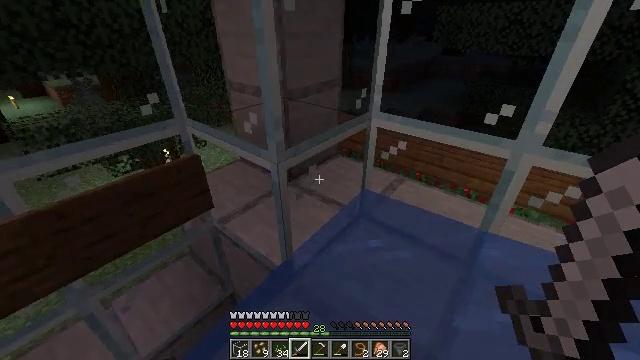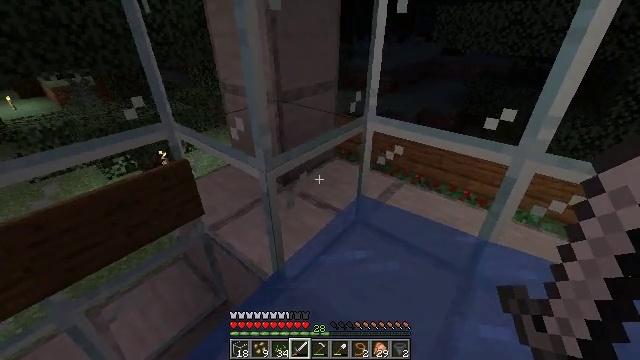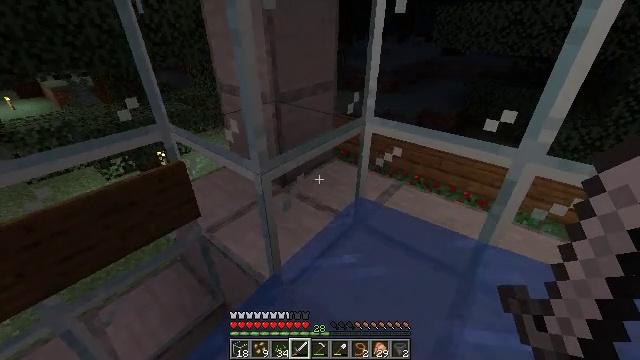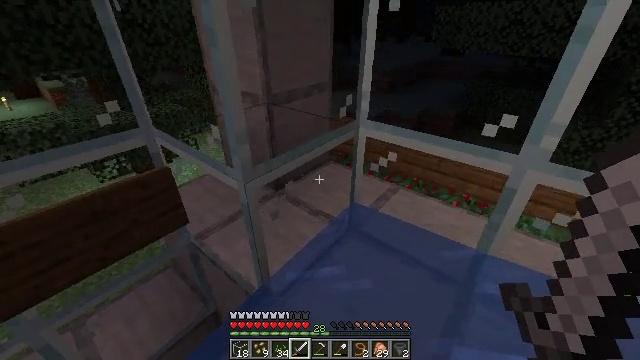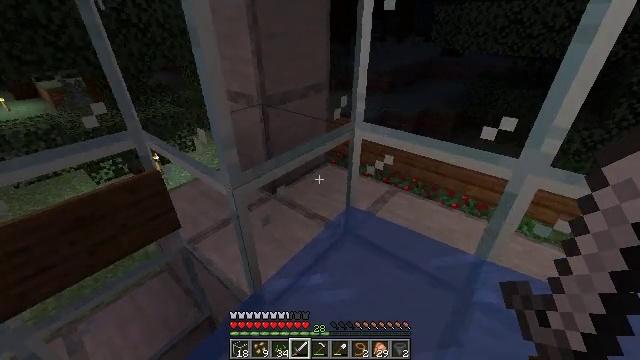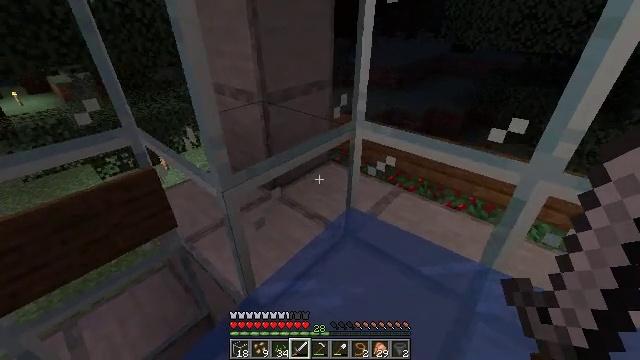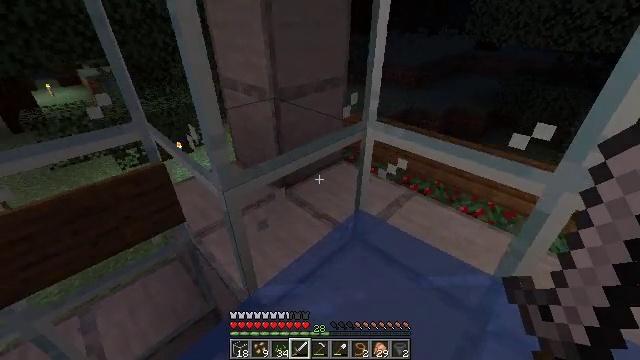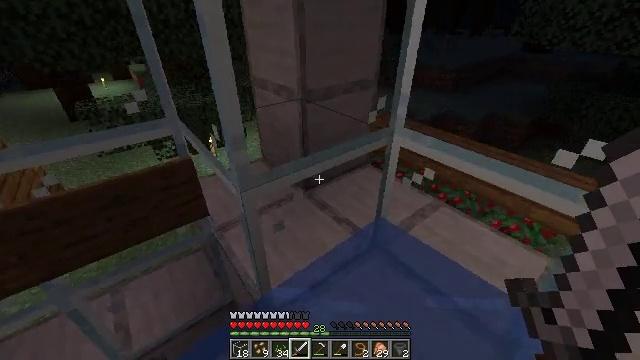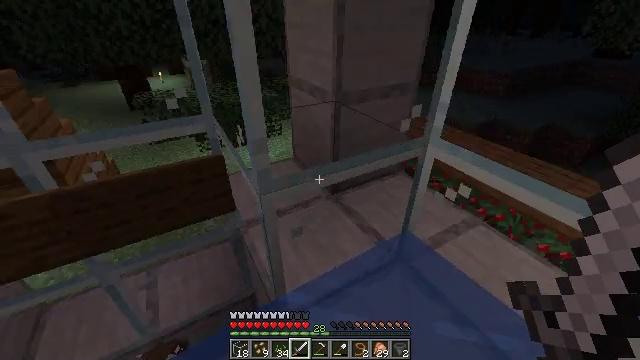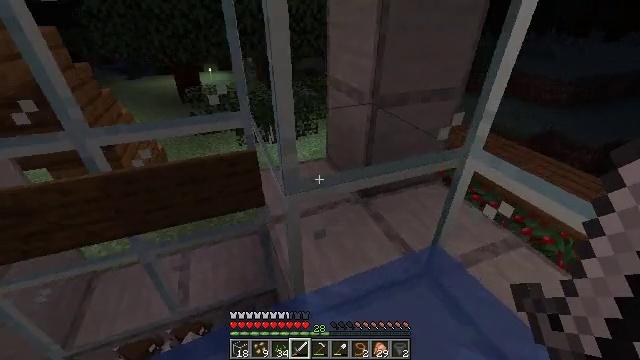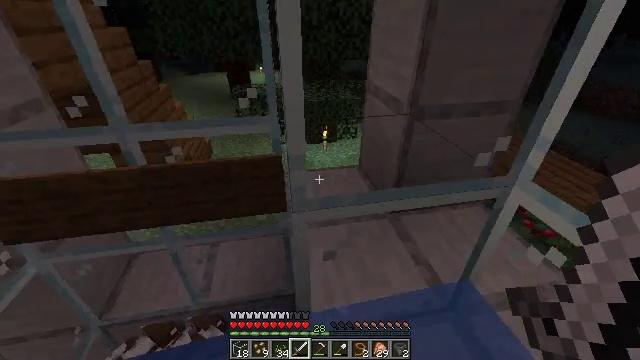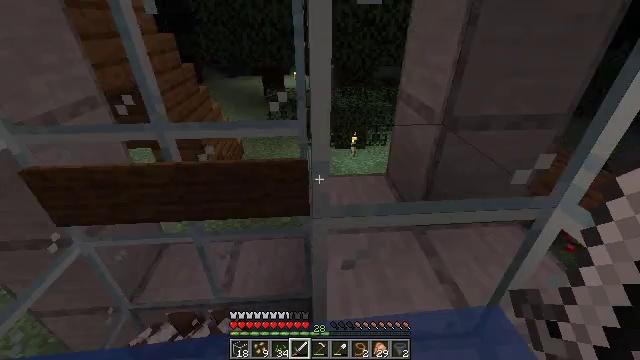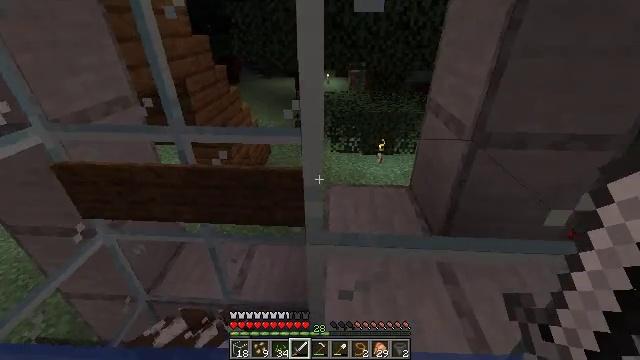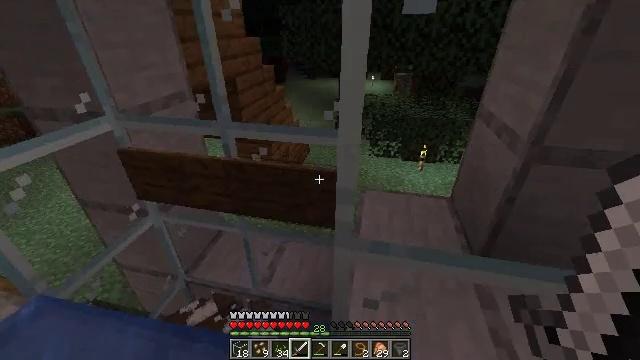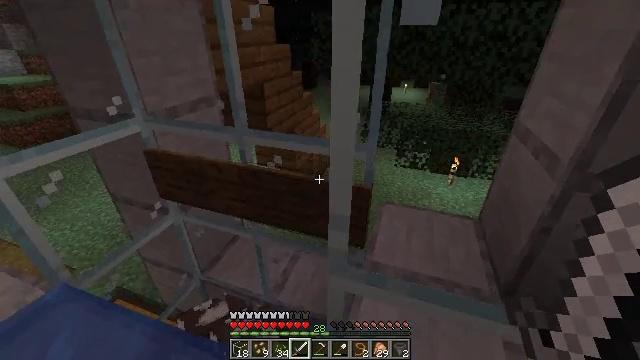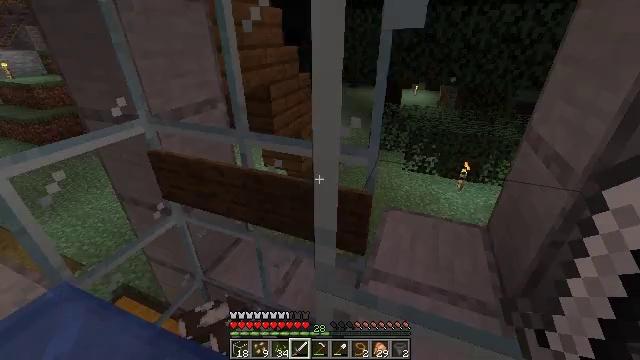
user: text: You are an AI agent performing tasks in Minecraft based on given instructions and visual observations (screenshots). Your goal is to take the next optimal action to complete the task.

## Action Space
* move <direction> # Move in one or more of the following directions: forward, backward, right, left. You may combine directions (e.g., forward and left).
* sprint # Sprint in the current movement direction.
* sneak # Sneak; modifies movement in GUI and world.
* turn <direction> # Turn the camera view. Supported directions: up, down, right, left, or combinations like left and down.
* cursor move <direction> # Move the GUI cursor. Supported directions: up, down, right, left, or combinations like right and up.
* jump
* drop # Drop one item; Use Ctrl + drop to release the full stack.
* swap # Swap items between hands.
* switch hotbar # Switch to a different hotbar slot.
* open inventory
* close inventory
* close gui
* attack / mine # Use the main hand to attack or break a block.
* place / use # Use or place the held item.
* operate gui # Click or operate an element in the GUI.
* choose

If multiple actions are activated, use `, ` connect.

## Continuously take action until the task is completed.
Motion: motion action
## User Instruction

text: Attack the glass to break it.
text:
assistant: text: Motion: move forward and move right
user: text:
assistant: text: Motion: move forward and move right
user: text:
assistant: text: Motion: move forward and move right
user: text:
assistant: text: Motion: move forward and move right
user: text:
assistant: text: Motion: move forward and move right, turn left
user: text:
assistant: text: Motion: move forward and move right, turn left
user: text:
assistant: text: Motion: move forward and move right, turn left
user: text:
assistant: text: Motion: move forward and move right, turn left
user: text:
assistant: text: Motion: move forward and move right, turn left
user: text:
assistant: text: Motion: move forward and move right, turn left
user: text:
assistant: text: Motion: move forward and move right, turn left and up
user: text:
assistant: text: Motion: move forward and move right, turn left
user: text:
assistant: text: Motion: move forward and move right, turn left
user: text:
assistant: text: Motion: move forward and move right, turn left and up
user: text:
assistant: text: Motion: move forward and move right, turn left
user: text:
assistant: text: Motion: move forward and move right
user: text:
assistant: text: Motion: move forward and move right
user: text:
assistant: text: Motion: move forward and move right
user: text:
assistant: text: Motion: move forward and move right, turn left
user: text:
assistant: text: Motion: move forward and move right, turn left
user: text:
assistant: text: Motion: move right, turn left
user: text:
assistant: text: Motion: move right, turn left
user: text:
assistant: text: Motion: move right, turn left and up
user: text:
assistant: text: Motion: move right, turn left and up
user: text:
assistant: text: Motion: move right, turn left
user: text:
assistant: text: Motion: move back and move right, turn left
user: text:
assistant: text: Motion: move back and move right
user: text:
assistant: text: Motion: move back and move right
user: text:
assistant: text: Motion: move back and move right, turn up
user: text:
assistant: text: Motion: move back